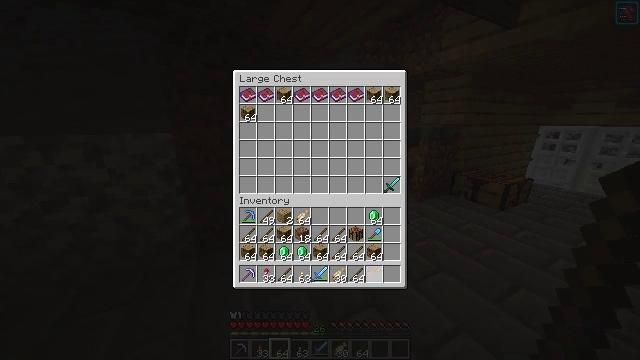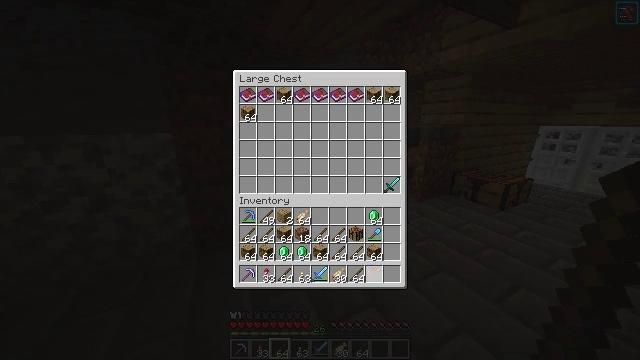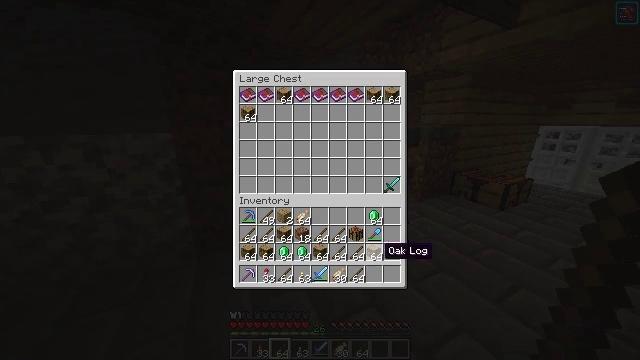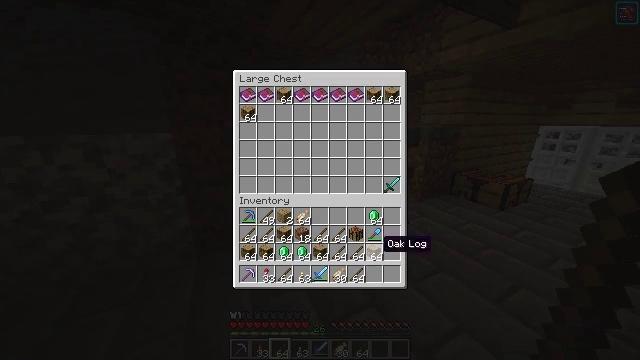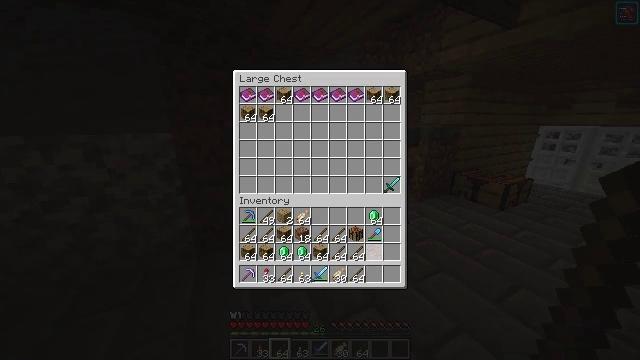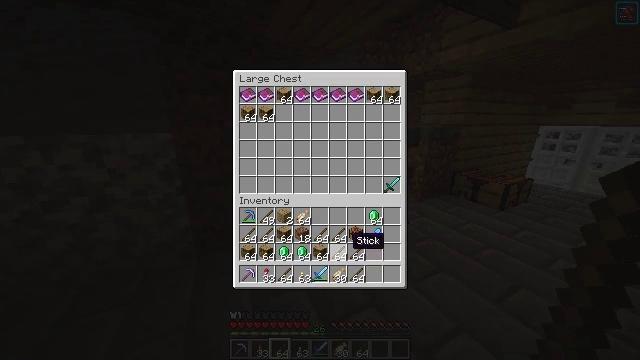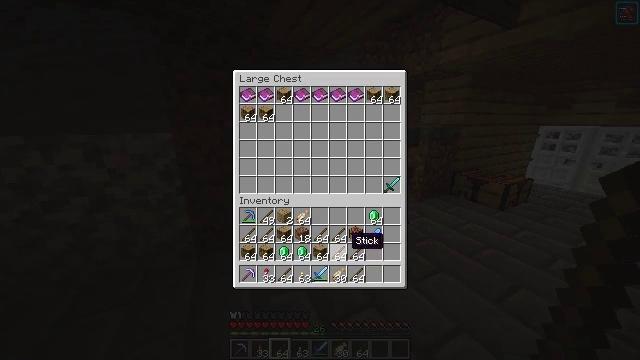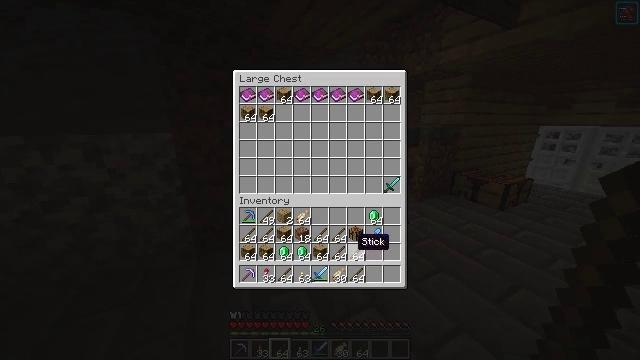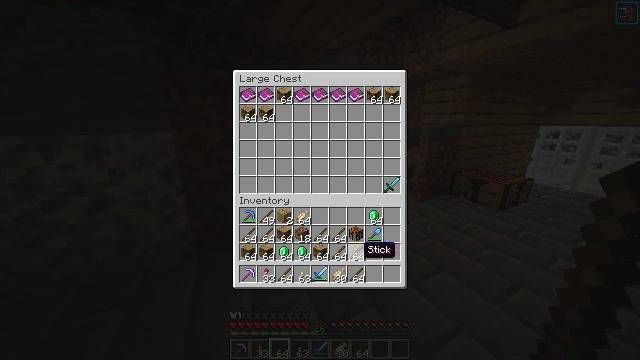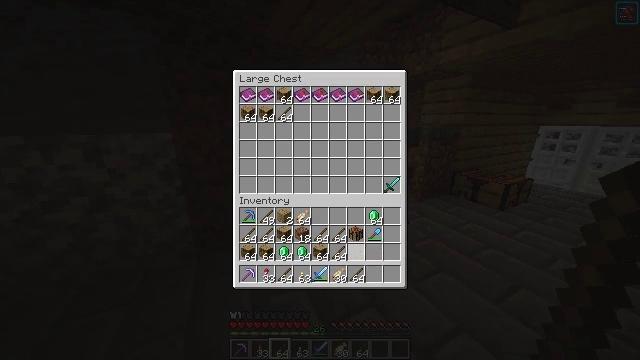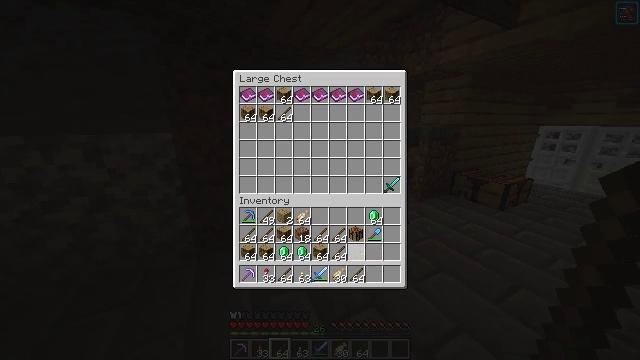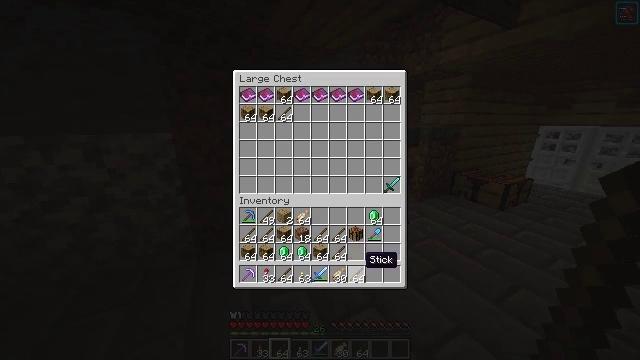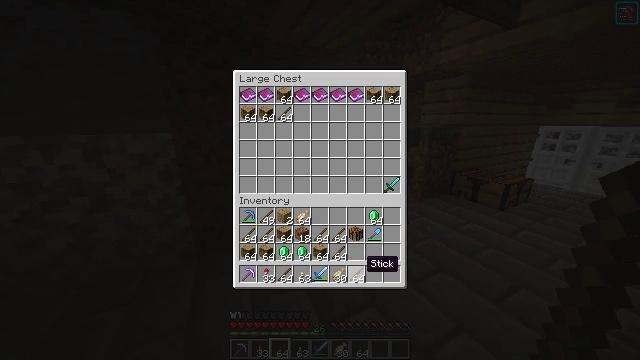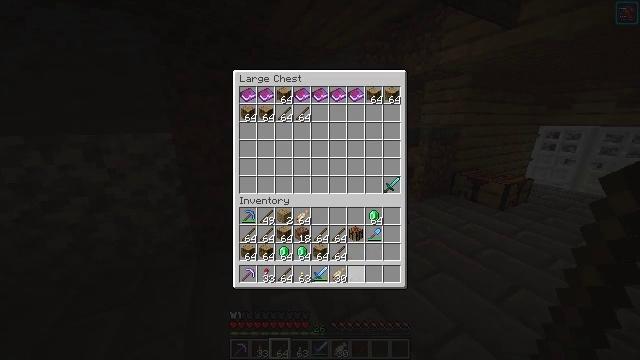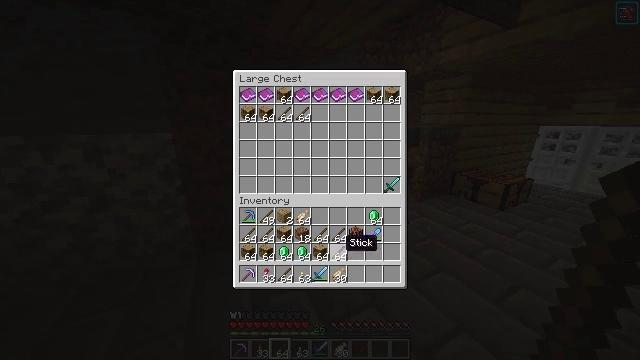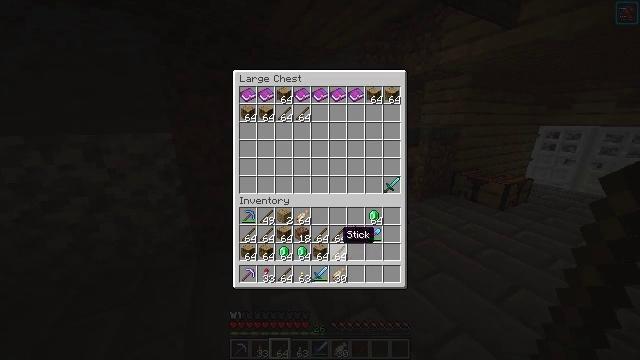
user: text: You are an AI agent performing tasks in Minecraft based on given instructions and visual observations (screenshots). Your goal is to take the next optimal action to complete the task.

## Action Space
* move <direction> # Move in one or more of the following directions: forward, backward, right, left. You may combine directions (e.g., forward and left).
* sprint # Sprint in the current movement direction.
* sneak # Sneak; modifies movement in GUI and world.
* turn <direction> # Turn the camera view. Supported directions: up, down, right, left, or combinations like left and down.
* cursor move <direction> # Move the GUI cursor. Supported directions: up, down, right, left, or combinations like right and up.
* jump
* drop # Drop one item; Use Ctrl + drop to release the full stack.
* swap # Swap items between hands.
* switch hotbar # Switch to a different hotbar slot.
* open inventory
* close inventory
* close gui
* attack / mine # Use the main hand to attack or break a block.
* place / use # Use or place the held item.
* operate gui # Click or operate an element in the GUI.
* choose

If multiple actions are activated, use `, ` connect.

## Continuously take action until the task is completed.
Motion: motion action
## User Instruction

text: Convert emeralds into an emerald block.
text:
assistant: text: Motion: sneak, choose
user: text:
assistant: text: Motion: sneak, cursor move up
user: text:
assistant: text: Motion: sneak, cursor move up
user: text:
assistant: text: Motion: sneak, choose
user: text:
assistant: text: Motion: sneak, cursor move left
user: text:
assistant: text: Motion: sneak
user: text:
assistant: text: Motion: sneak
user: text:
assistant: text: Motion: sneak, cursor move down
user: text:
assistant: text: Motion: sneak, choose
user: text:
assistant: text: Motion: sneak, choose
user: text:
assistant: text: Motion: sneak, cursor move down
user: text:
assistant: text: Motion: sneak
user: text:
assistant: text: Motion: sneak, choose
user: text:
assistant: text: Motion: sneak, cursor move left and up, choose
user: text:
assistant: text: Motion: sneak, cursor move up
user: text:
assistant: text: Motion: sneak, choose
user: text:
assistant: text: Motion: sneak, choose
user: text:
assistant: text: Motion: sneak, cursor move up
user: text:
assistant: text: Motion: sneak, choose
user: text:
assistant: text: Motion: sneak, cursor move left, choose
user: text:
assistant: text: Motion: sneak, choose
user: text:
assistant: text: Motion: sneak, choose
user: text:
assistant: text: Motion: sneak, cursor move down
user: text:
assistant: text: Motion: sneak, choose
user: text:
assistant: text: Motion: sneak, choose
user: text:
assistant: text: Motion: sneak, cursor move left and up
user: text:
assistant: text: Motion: sneak, cursor move left and up
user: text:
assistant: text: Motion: sneak
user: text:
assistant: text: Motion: sneak, cursor move down
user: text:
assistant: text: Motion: sneak, choose